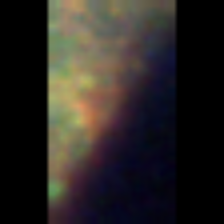
Taxon: Unknown_full_image
Group: Unknown